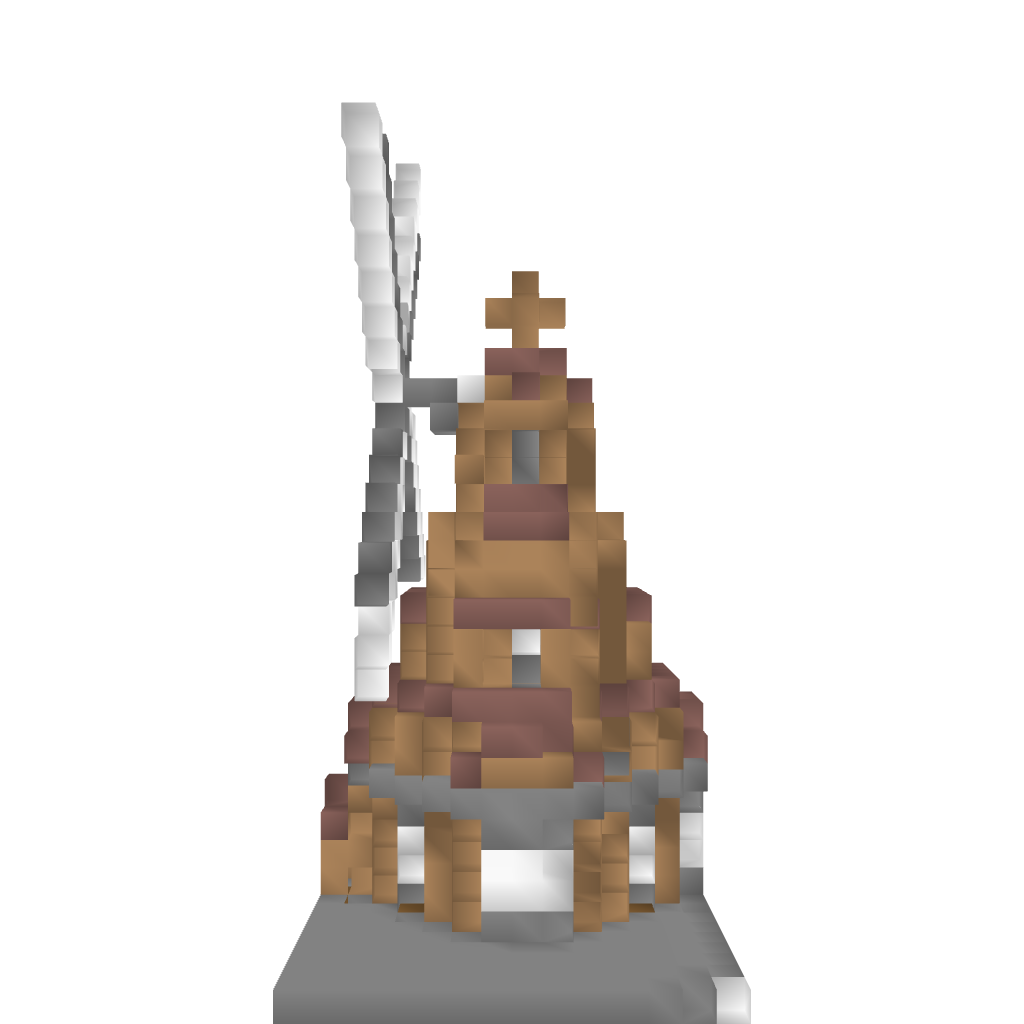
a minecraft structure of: Windmill 2 bad low quality